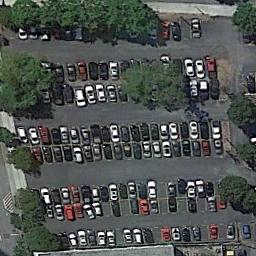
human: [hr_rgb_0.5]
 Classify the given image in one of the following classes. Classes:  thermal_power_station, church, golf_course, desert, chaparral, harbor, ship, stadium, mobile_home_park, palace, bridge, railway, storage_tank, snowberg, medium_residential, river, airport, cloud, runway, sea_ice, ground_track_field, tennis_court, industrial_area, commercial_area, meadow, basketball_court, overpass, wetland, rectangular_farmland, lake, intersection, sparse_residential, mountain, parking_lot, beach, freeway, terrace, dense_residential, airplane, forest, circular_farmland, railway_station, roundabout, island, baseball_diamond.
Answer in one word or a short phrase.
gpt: parking_lot